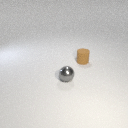
small gray metal sphere in front of small brown rubber cylinder